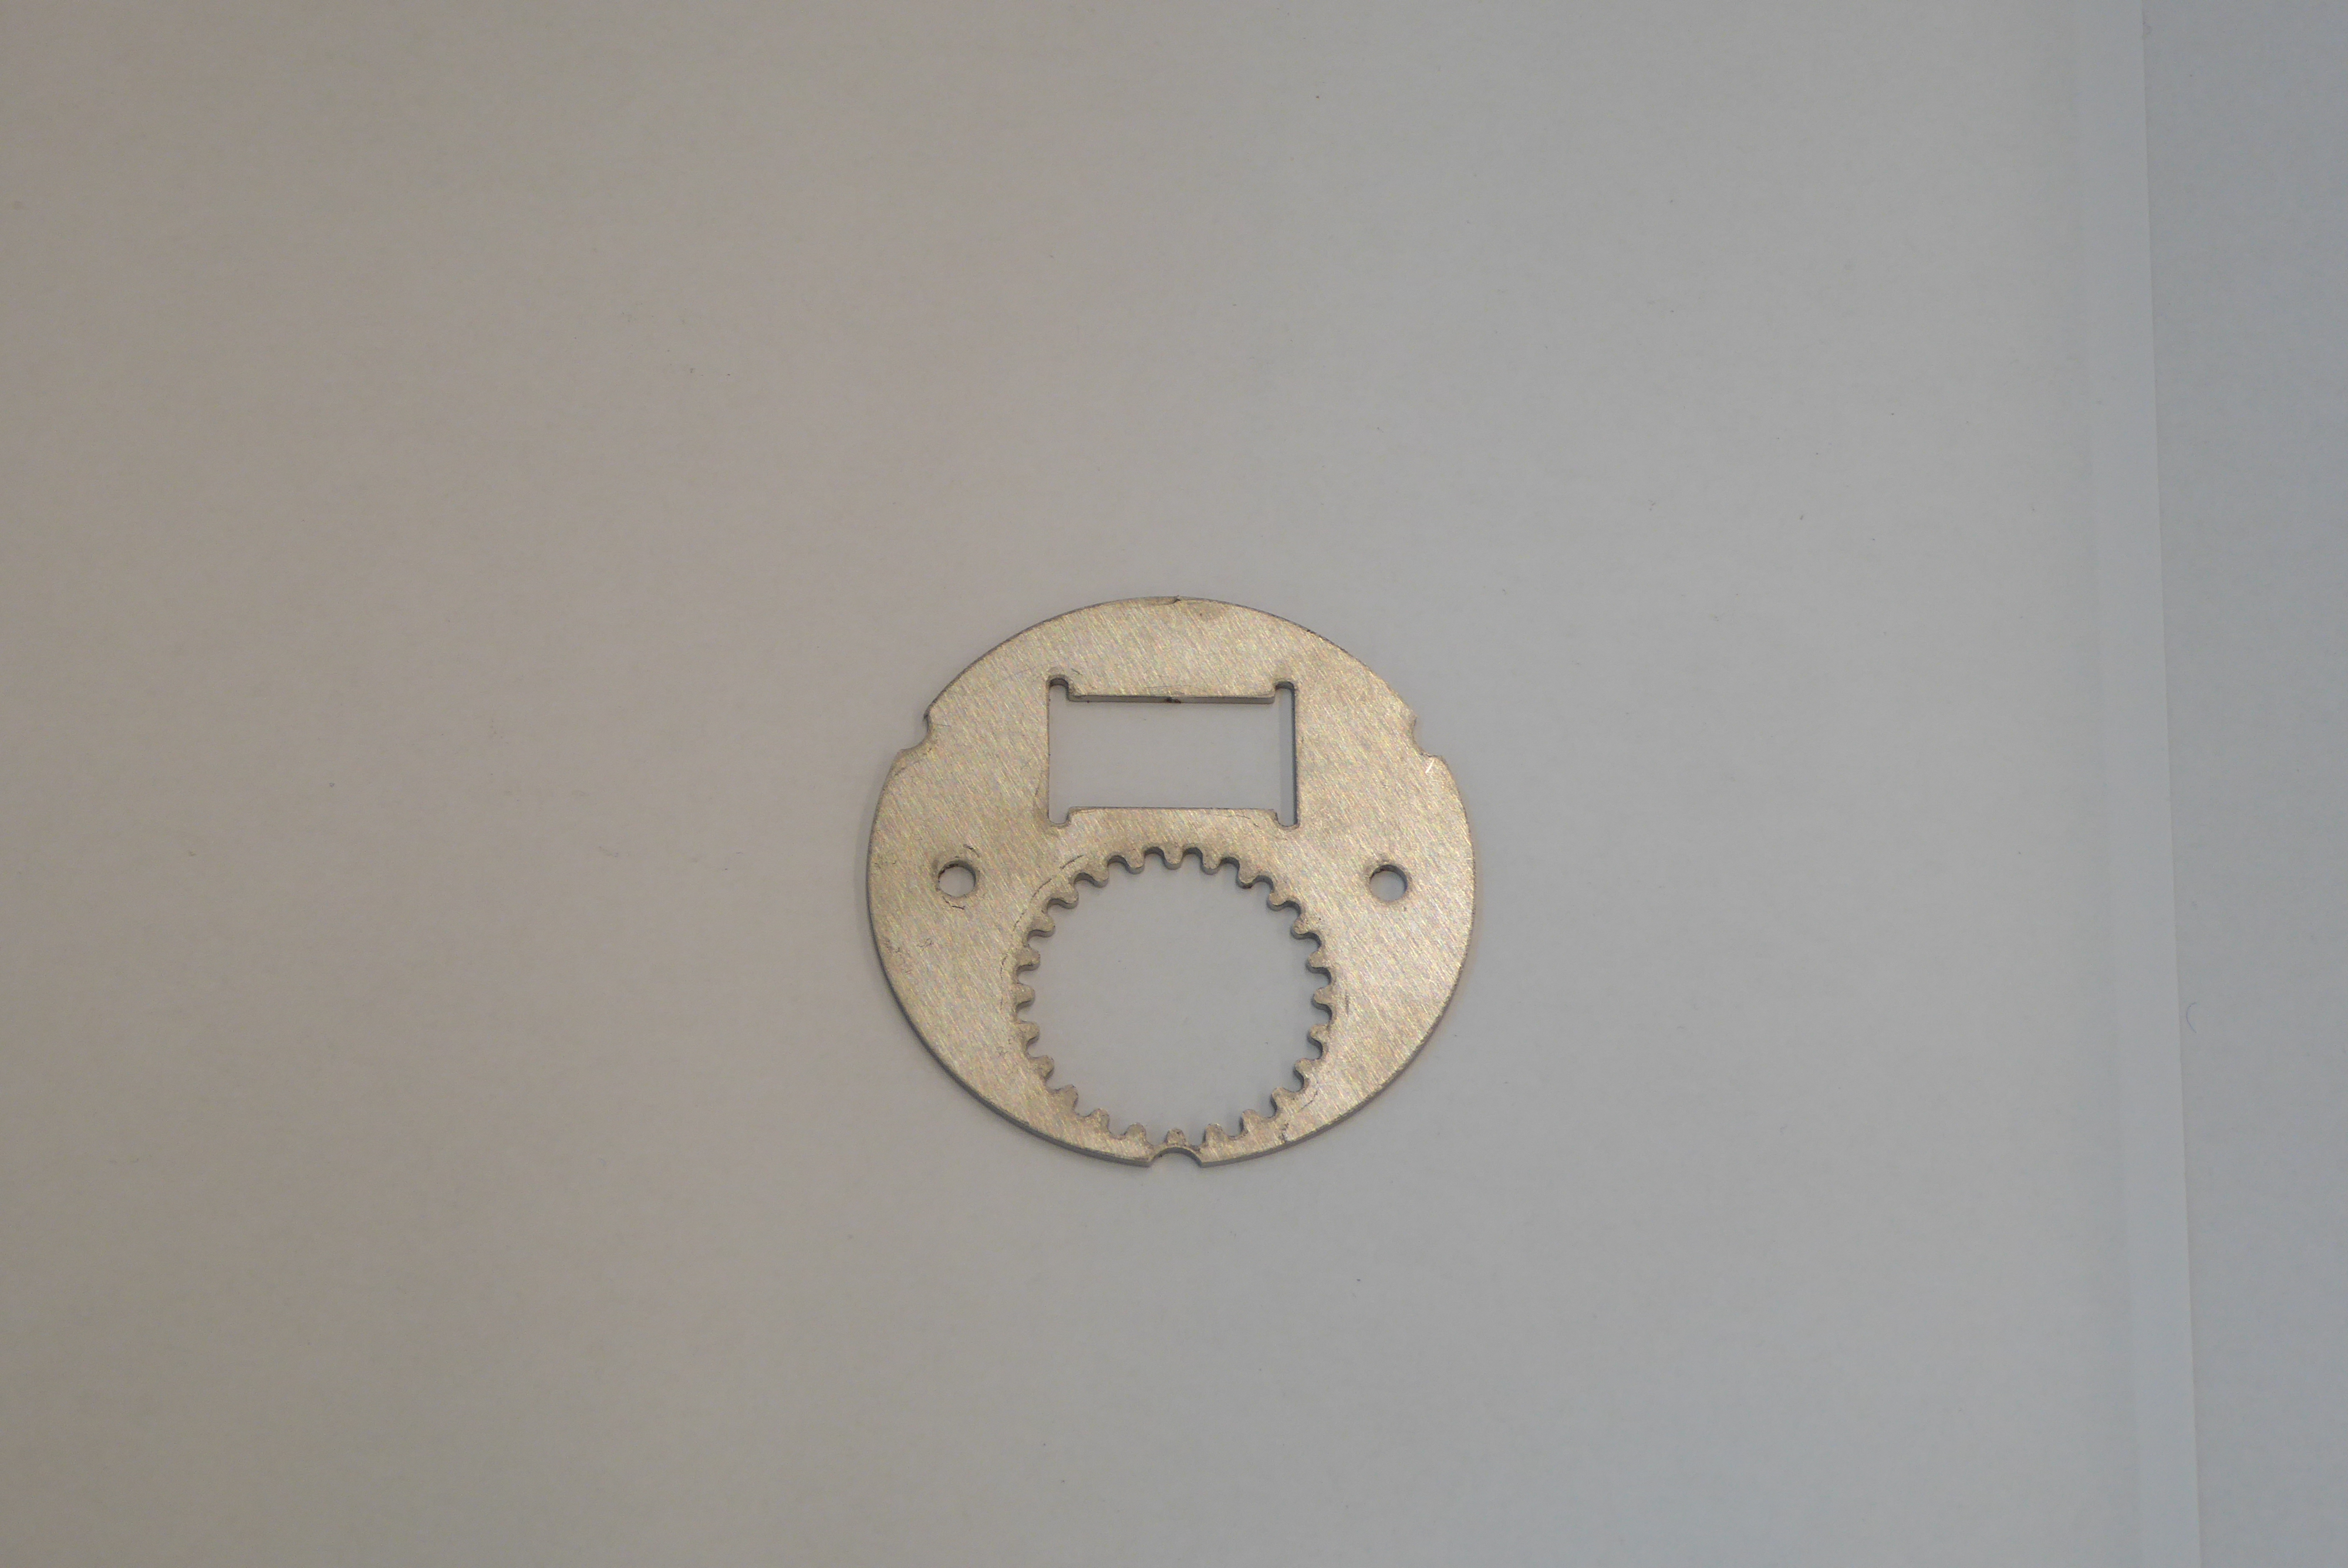
Label: Bottle Opener - Inlay